Field crop: tomato
Growth stage: 2
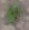
Species: solanum